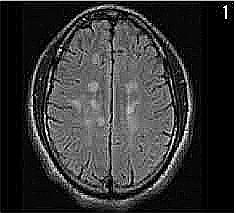
Label: notumor